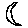
Label: moon